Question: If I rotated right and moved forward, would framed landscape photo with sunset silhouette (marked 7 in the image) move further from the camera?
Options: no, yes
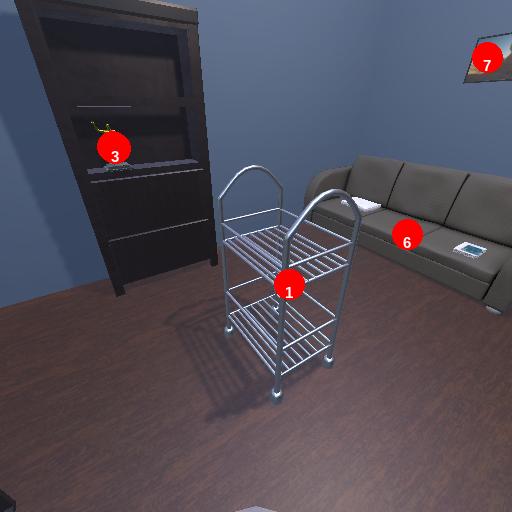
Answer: no